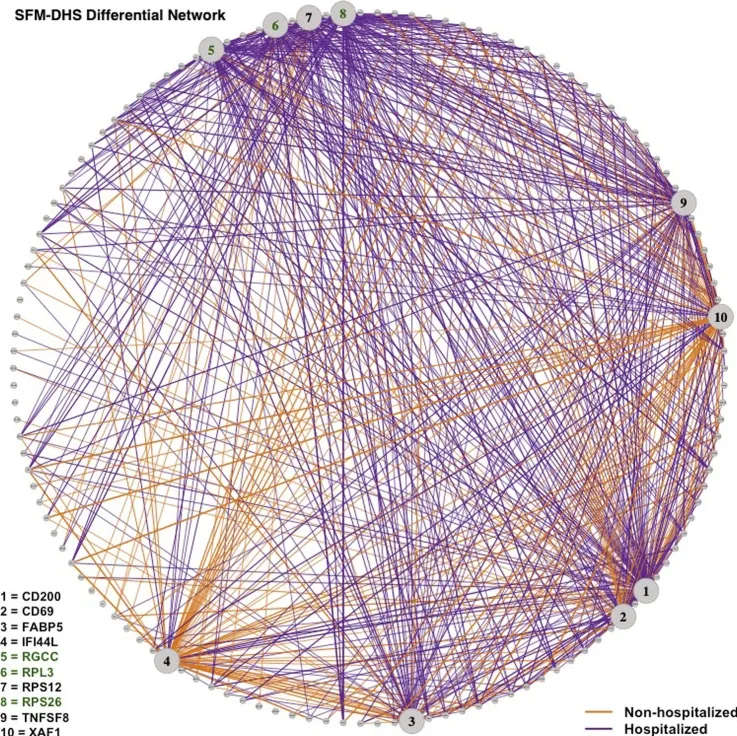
Differential network estimated by SFM-DHS with the bootstrap procedure for the SARS-CoV-2 case study dataset. Edges displayed are for 10 DCGs. The 7 unique top DCGs identified by both SFM-SHS and SFM-DHS are listed in black and the 3 top DCGs identified by all considered methods are listed in green. Each edge color represents the group with the larger correlation magnitude.
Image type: medical_photograph (skin_photograph)